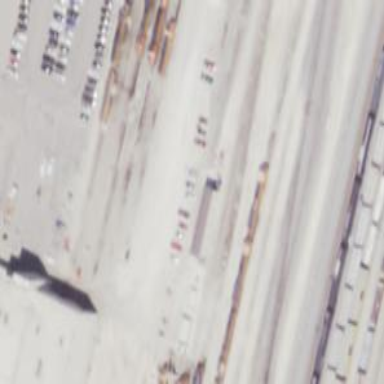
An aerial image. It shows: Railway yard used for servicing trains.